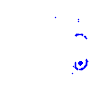
Particle: electron